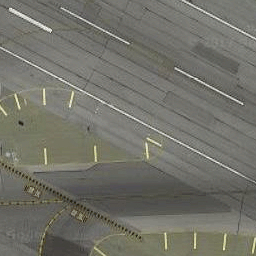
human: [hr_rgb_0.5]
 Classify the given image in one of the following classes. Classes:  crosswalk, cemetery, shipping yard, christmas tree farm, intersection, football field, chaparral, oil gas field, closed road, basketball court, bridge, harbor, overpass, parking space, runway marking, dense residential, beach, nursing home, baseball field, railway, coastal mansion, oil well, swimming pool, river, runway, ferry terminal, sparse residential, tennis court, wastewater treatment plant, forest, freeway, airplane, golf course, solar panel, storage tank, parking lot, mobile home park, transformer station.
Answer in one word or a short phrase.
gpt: runway